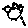
Label: bird